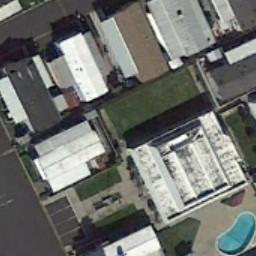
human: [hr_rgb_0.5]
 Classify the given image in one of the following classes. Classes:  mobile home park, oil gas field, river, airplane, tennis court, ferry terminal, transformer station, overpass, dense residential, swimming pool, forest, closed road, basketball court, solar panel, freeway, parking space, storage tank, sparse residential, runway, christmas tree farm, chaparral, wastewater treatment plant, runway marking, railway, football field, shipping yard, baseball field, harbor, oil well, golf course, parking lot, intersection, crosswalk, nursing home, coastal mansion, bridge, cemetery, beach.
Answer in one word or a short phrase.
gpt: mobile home park